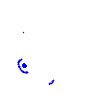
Particle: electron